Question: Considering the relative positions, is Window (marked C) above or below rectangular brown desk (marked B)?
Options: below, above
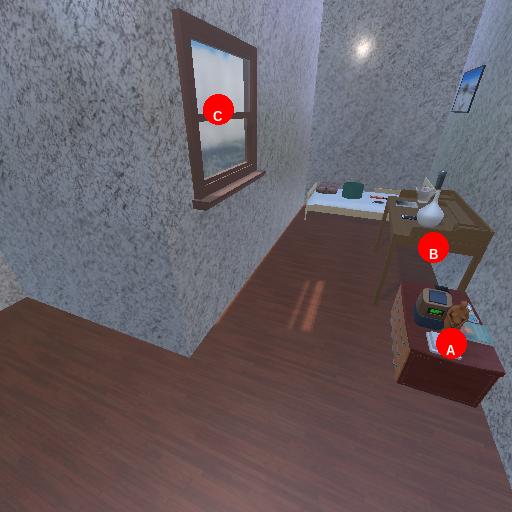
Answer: below